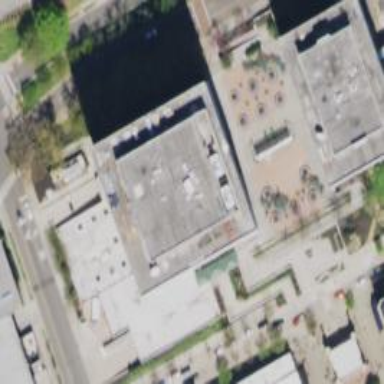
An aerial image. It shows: Government office building.